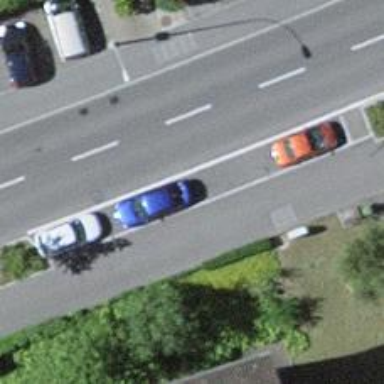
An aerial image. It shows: Street-side parking area.